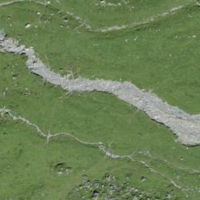
EUNIS habitat code: 23
Species observed at this site:
Plantago alpina